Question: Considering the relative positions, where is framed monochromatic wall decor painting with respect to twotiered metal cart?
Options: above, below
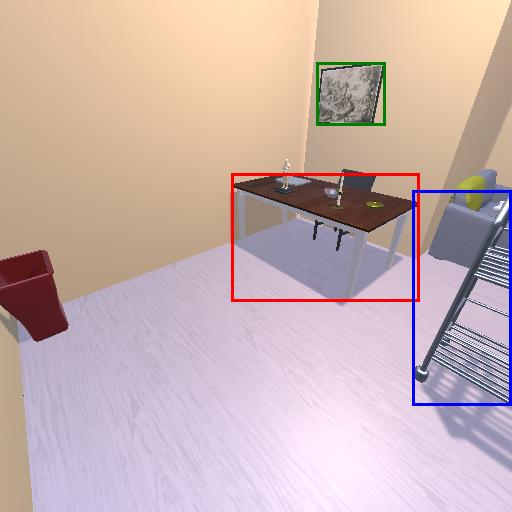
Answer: above